Field crop: maize
Growth stage: 2
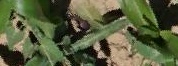
Species: maize